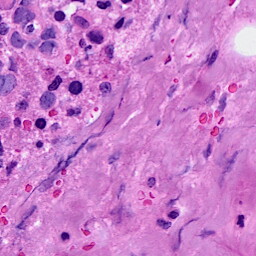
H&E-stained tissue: Breast